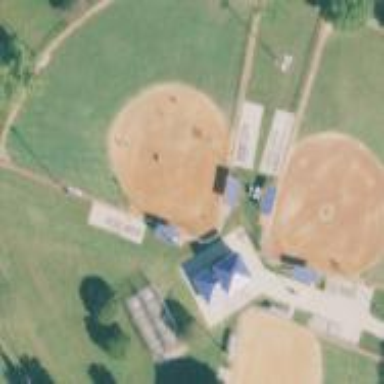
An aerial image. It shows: Baseball pitch for leisure land activities.